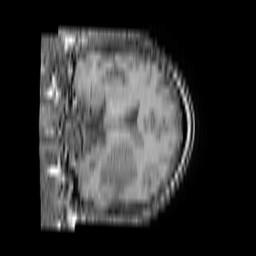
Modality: T1w
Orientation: coronal
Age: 45
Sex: male
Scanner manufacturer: philips
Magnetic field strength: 1.5 T
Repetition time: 0.1907 s
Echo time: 0.001852 s